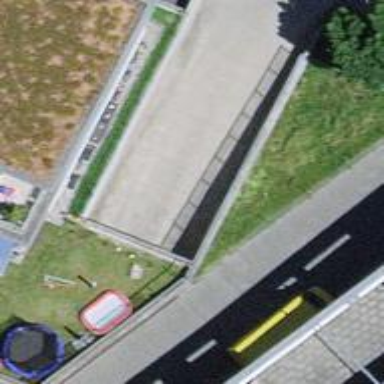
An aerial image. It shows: Parking entrance.